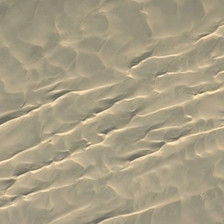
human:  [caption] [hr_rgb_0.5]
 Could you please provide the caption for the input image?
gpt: there's only a little sand in the desert .

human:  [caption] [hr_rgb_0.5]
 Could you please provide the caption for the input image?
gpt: there's only a little sand in the desert .

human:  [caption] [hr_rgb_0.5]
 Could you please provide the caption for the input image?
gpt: there is no plant in the desert .

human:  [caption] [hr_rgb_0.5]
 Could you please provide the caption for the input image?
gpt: there is no plant in the desert .

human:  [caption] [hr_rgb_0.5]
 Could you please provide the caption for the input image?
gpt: there is no plant in the desert .